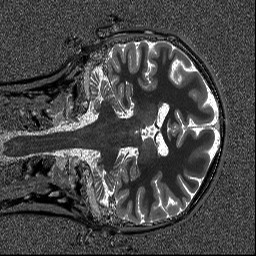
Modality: T1map
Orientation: coronal
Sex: female